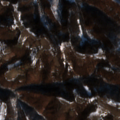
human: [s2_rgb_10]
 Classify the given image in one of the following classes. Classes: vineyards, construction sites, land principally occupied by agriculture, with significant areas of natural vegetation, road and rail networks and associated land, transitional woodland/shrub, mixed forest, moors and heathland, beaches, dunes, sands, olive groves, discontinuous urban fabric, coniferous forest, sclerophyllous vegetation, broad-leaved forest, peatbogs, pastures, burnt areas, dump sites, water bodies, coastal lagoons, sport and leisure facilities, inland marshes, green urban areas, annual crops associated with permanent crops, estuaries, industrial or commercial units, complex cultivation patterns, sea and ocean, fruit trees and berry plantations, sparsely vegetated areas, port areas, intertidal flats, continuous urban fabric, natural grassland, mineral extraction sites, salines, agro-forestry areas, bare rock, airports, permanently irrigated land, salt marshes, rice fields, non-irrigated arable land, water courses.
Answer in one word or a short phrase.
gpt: complex cultivation patterns, land principally occupied by agriculture, with significant areas of natural vegetation, broad-leaved forest